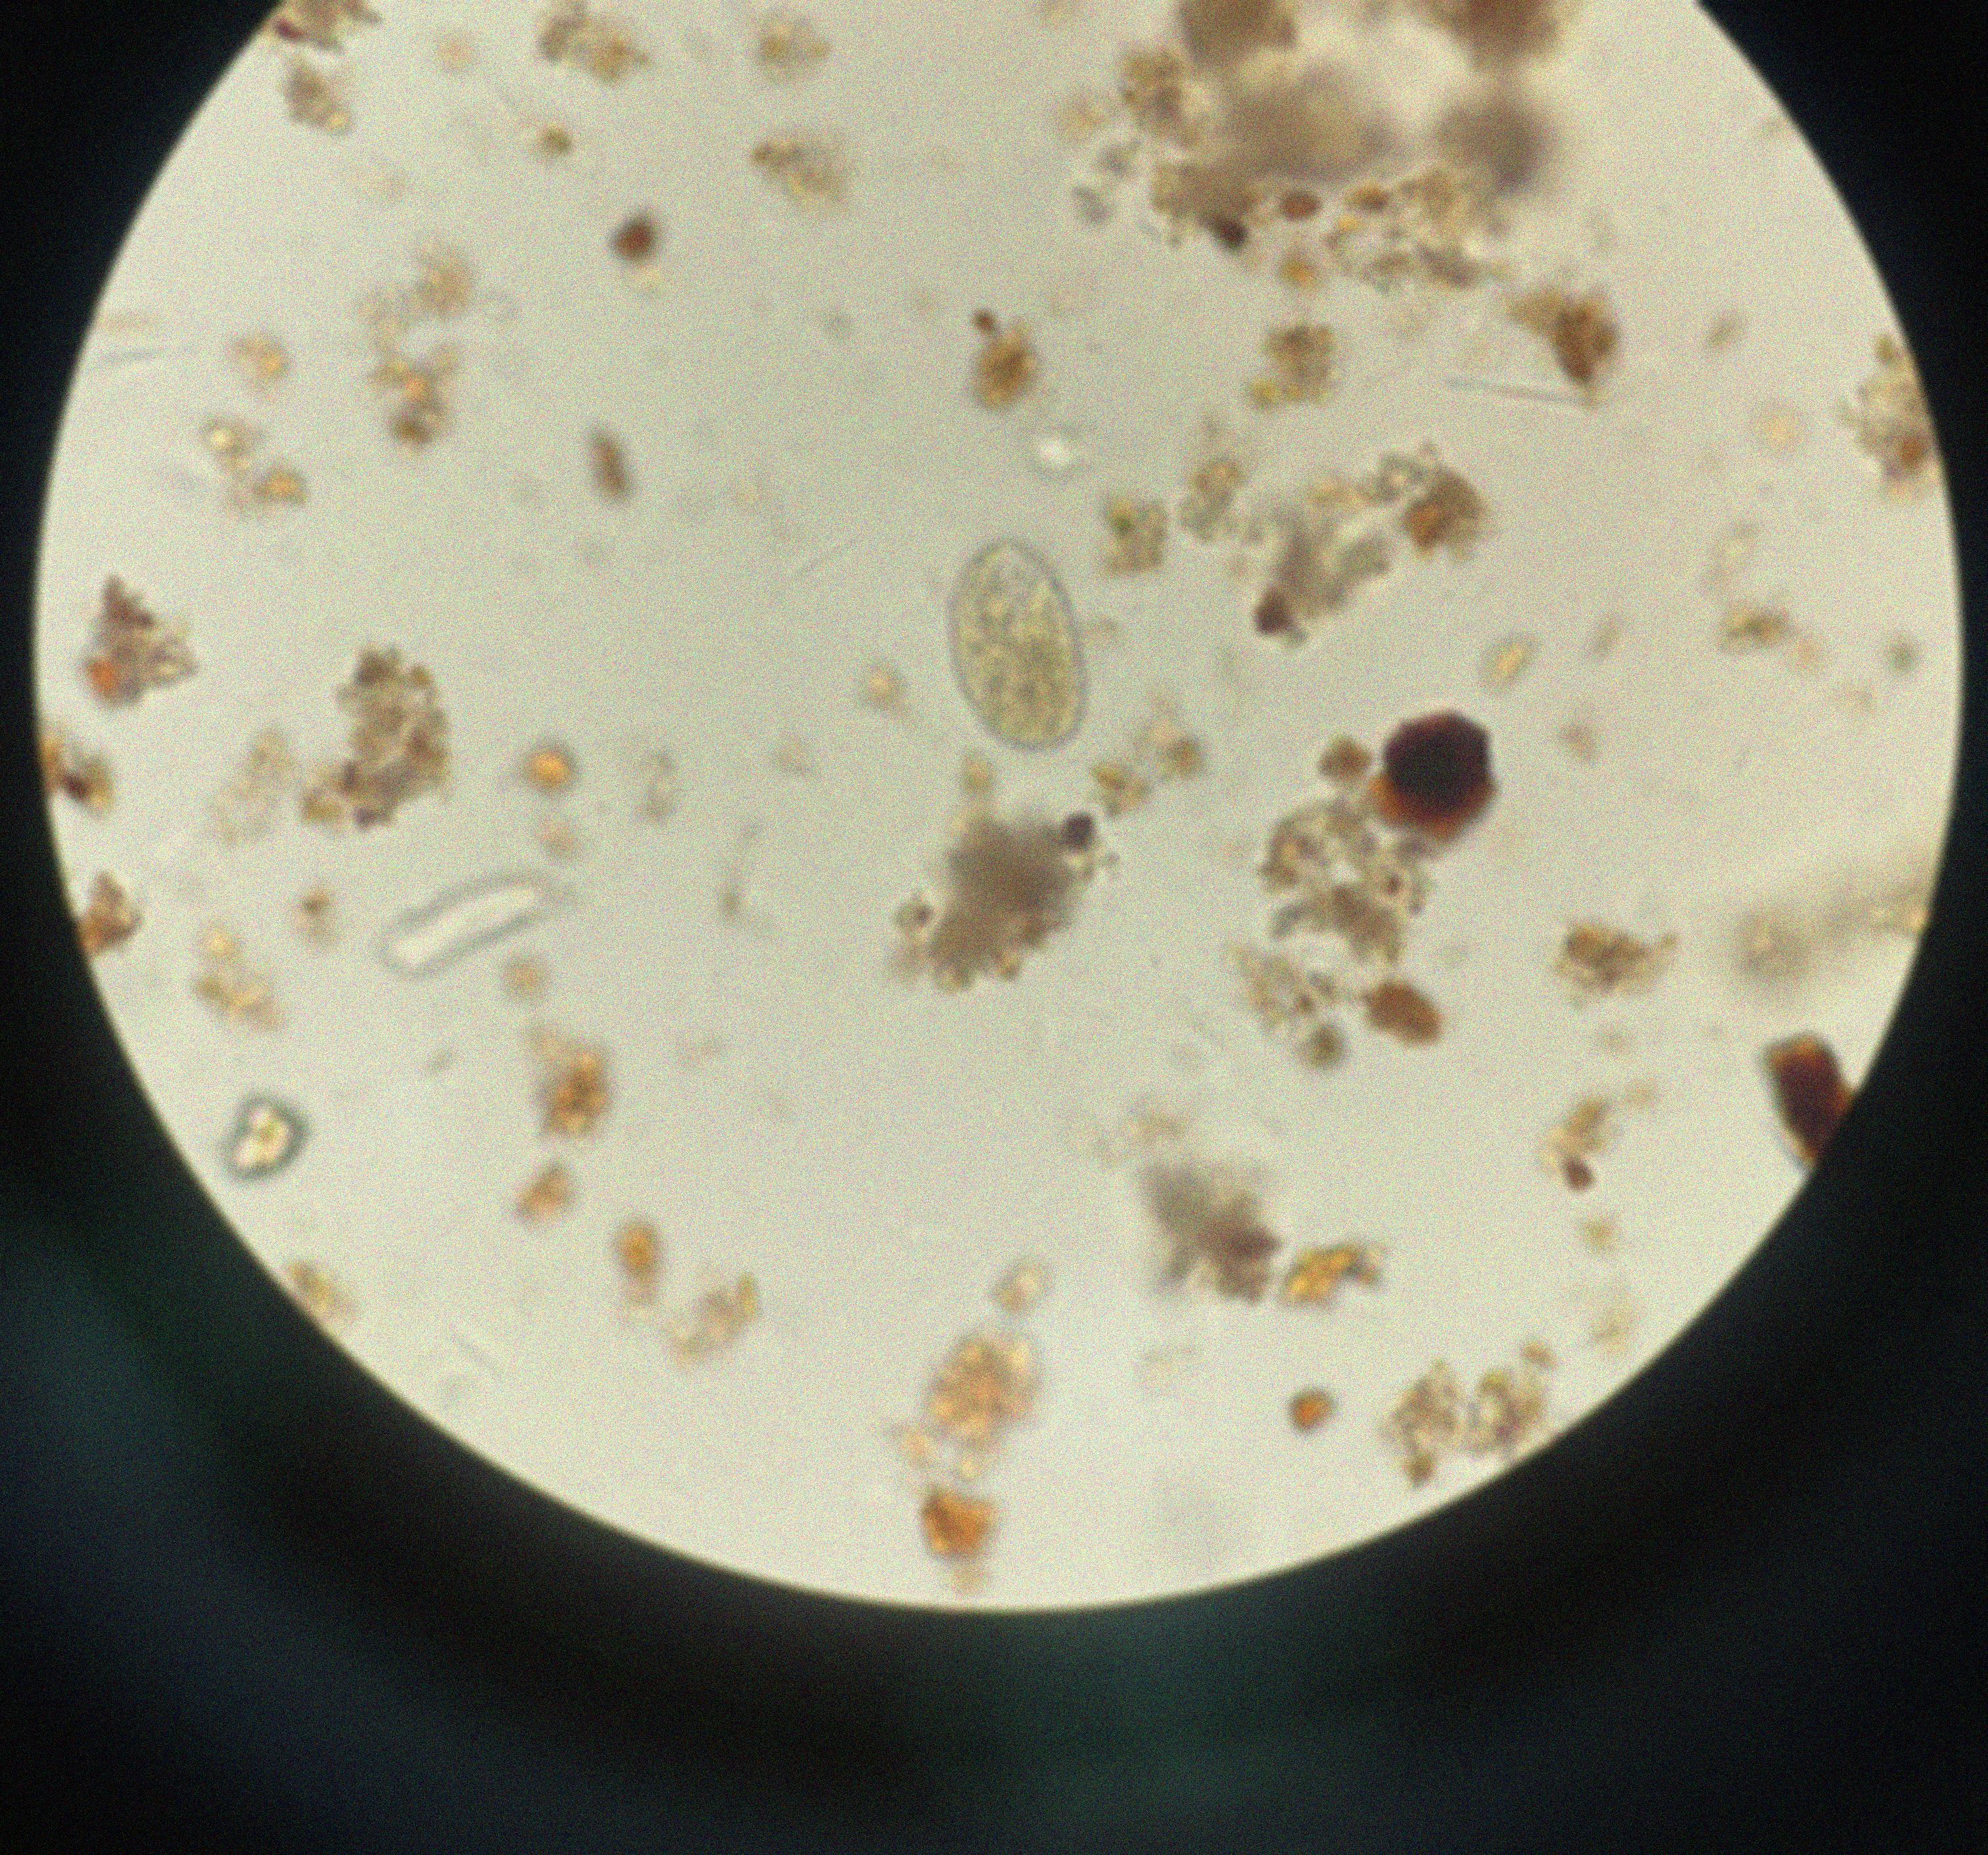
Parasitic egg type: Hookworm egg